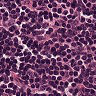
Metastatic tissue present: no